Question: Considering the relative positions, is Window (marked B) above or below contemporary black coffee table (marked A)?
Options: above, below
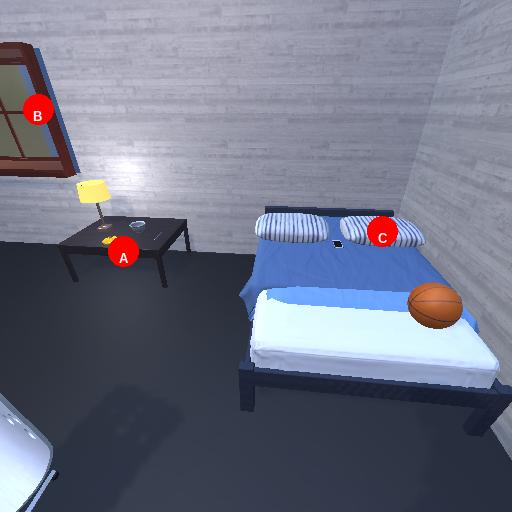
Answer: above